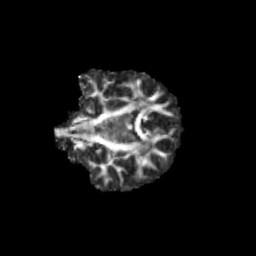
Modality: FA
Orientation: coronal
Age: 11
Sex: female
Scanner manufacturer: siemens
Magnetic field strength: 3 T
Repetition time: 3.8 s
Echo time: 0.07 s